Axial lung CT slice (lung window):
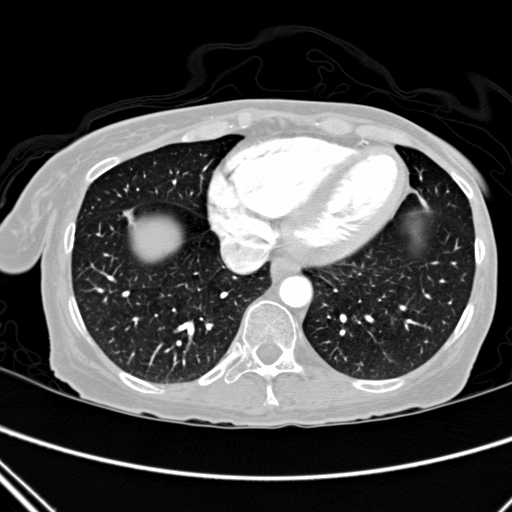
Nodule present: no